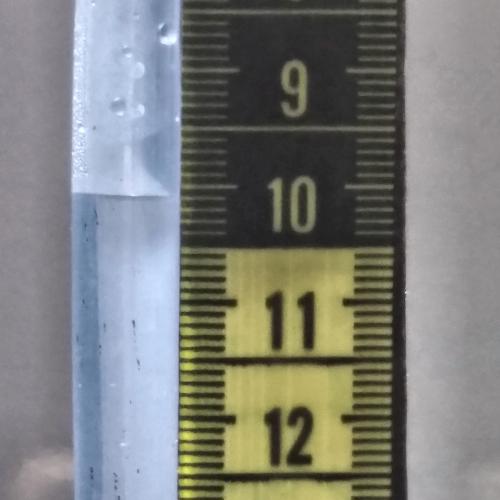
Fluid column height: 10.1 cm